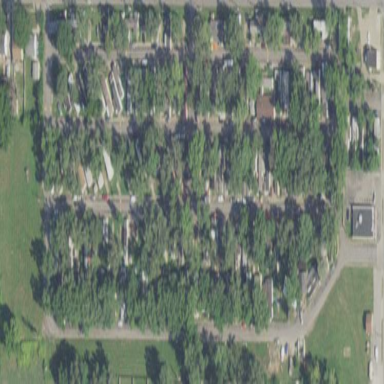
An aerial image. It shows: Residential area known as trailer park.